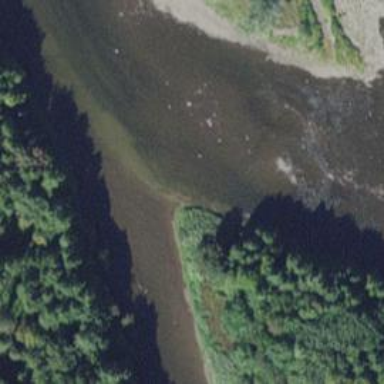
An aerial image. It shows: Beautiful view of river.